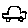
Label: car